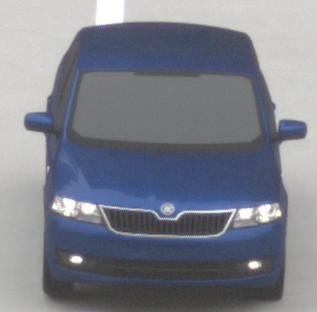
Make: Skoda
Model: Rapid
Detailed model: Rapid 1.2 Active Limousine
Model produced from: 2012/10
Model produced until: 2015/04
Doors: 5
Color: blue
Road condition: dry road
Daytime: midday
Contrast: low contrast